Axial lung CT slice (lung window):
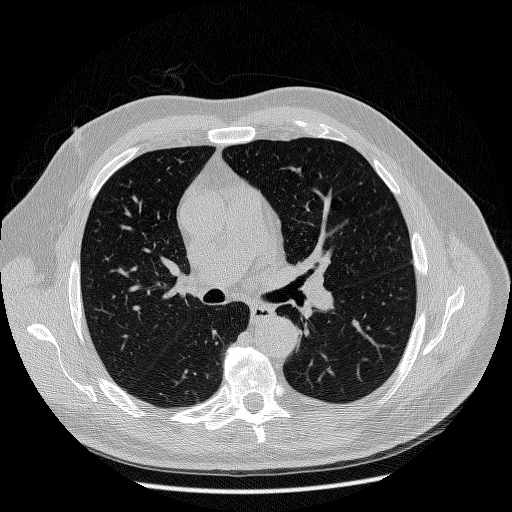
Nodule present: no